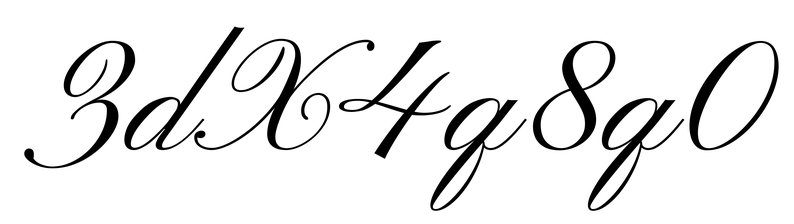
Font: PinyonScript-Regular